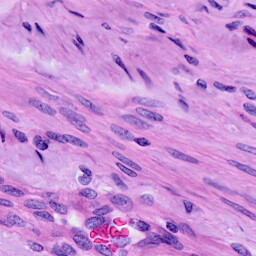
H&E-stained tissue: Cervix